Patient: sex M, age 64
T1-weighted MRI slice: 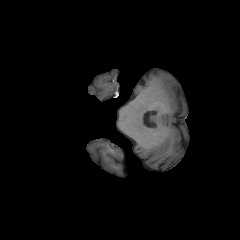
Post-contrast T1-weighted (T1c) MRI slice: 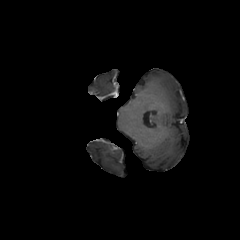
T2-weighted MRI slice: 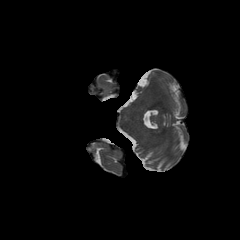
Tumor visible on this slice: yes
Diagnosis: Astrocytoma, IDH-wildtype
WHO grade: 3